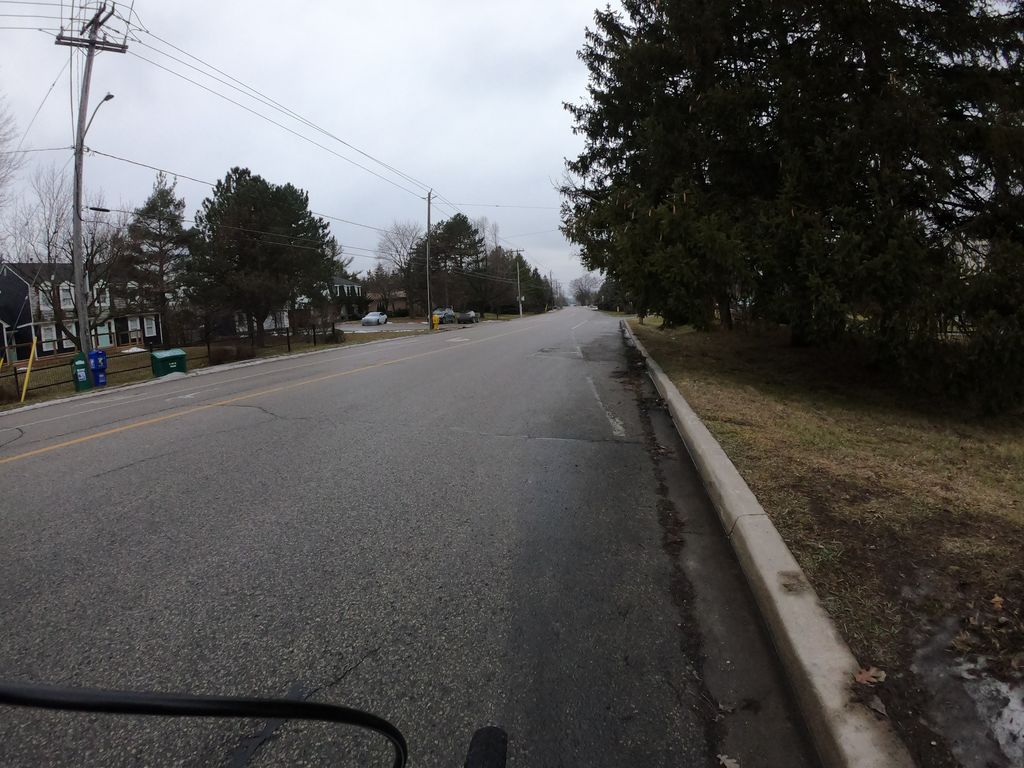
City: kitchener-waterloo